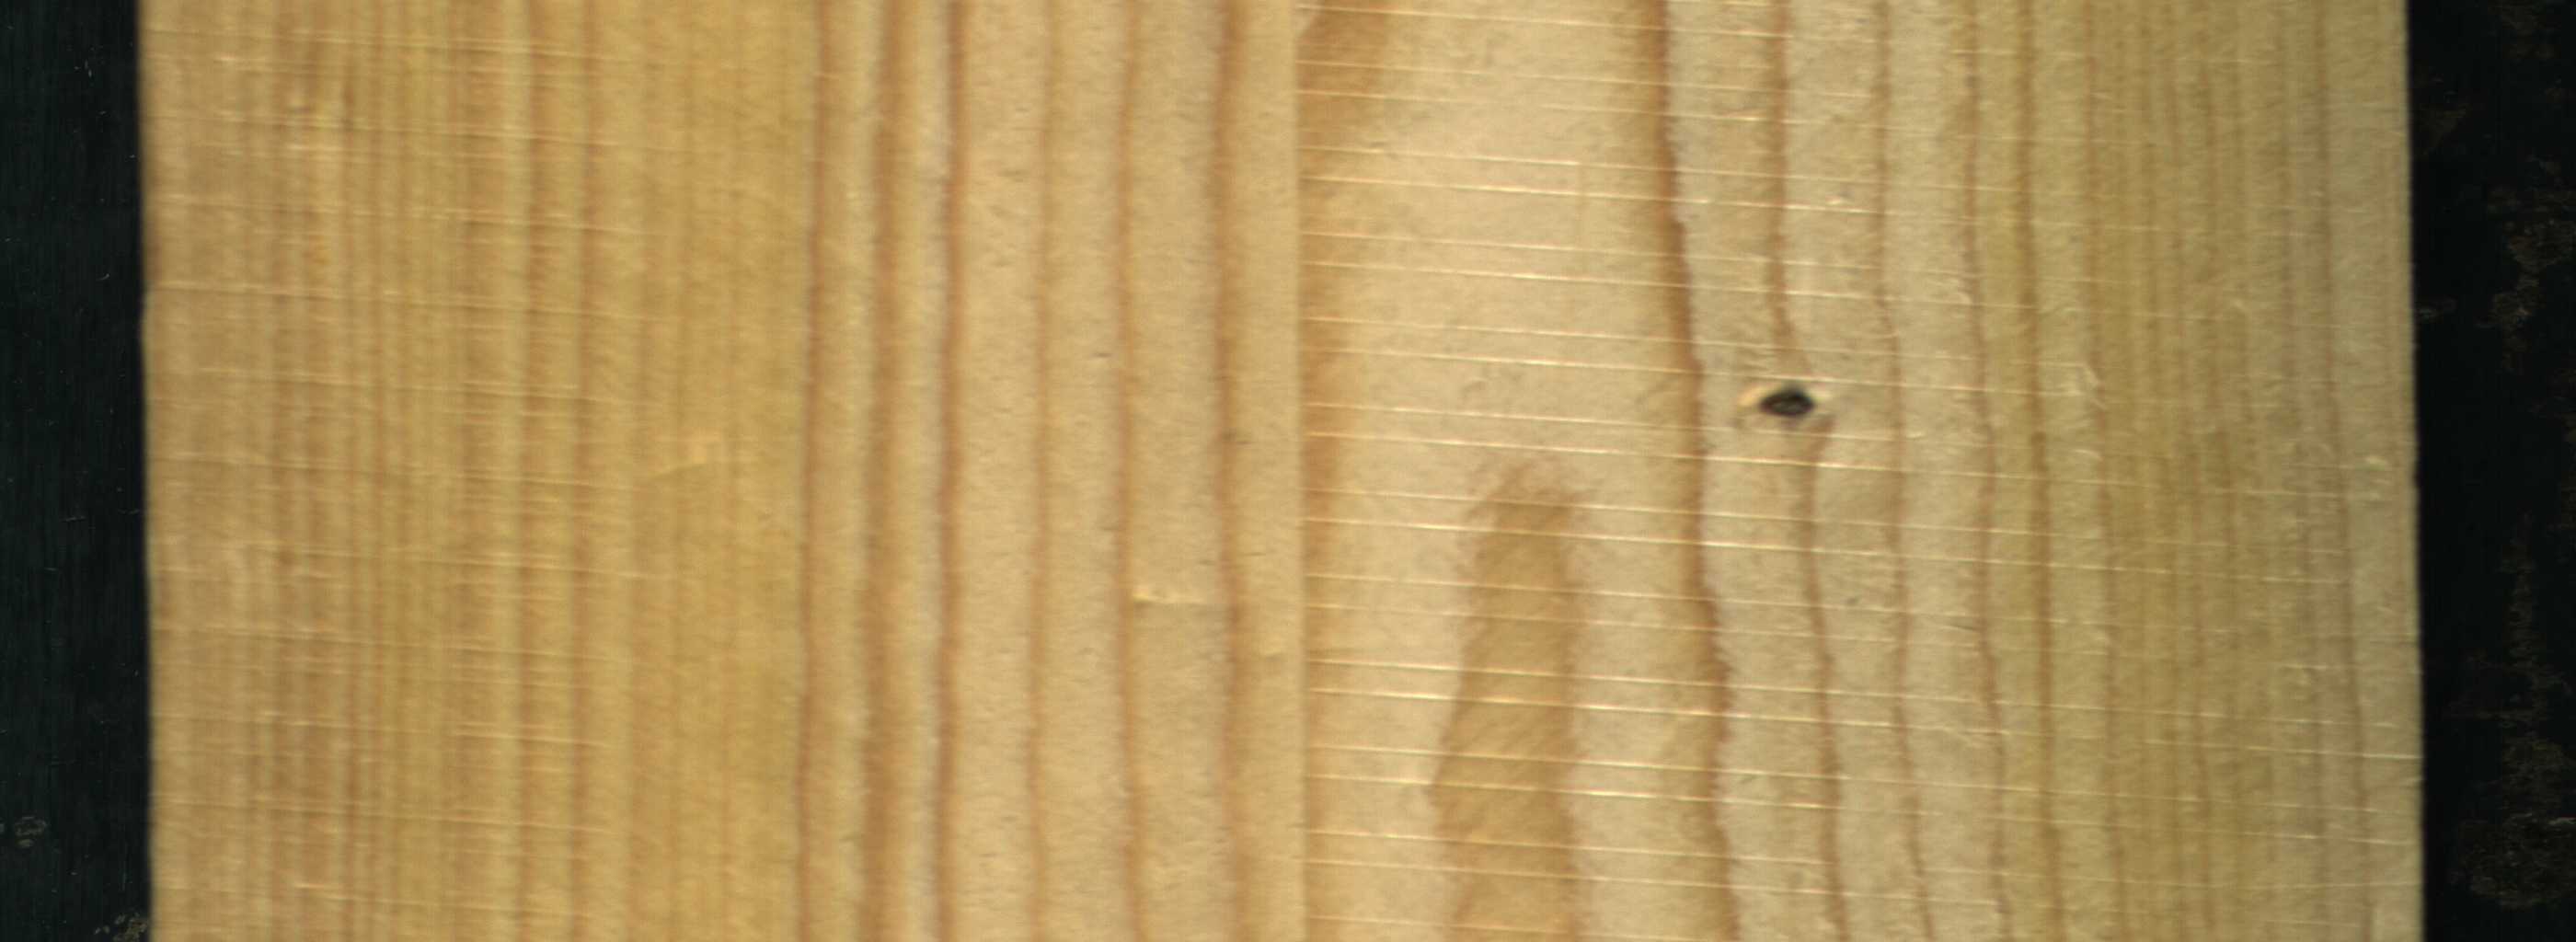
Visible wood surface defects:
Dead_Knot